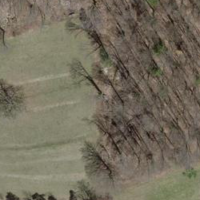
EUNIS habitat code: 41
Species observed at this site:
Pholidoptera griseoaptera
Platanthera bifolia
Gomphocerippus rufus
Calliteara pudibunda
Chorthippus biguttulus